Question: I'm using adorner to display a watermark inside my textbox. but when i set FlowDirection of window to RightToLeft, text inside adorner (which is textblock) is inverse!!!
Is that a bug or i should change something?

and here is full code of adorner:
'''
namespace Hezareh.Modules.Accounting
{
using System.Windows;
using System.Windows.Controls;
using System.Windows.Data;
using System.Windows.Documents;
using System.Windows.Media;
internal class WatermarkAdorner : Adorner
{
#region Private Fields
private readonly ContentPresenter contentPresenter;
#endregion
#region Constructor
public WatermarkAdorner(UIElement adornedElement, object watermark) :
base(adornedElement)
{
this.IsHitTestVisible = false;
this.contentPresenter = new ContentPresenter();
this.contentPresenter.Content = watermark;
this.contentPresenter.Opacity = 0.5;
this.contentPresenter.Margin = new Thickness(Control.Margin.Left + Control.Padding.Left, Control.Margin.Top + Control.Padding.Top, 0, 0);
if (this.Control is ItemsControl && !(this.Control is ComboBox))
{
this.contentPresenter.VerticalAlignment = VerticalAlignment.Center;
this.contentPresenter.HorizontalAlignment = HorizontalAlignment.Center;
}
// Hide the control adorner when the adorned element is hidden
Binding binding = new Binding("IsVisible");
binding.Source = adornedElement;
binding.Converter = new BooleanToVisibilityConverter();
this.SetBinding(VisibilityProperty, binding);
}
#endregion
#region Protected Properties
protected override int VisualChildrenCount
{
get { return 1; }
}
#endregion
#region Private Properties
private Control Control
{
get { return (Control)this.AdornedElement; }
}
#endregion
#region Protected Overrides
protected override Visual GetVisualChild(int index)
{
return this.contentPresenter;
}
protected override Size MeasureOverride(Size constraint)
{
// Here's the secret to getting the adorner to cover the whole control
this.contentPresenter.Measure(Control.RenderSize);
return Control.RenderSize;
}
protected override Size ArrangeOverride(Size finalSize)
{
this.contentPresenter.Arrange(new Rect(finalSize));
return finalSize;
}
#endregion
}
}
'''
and i use it:
'''
<toolkit:AutoCompleteBox Margin="5" Text="" Name="searchCategoriesTextBox">
<i:Interaction.Triggers>
<i:EventTrigger EventName="TextChanged">
<i:InvokeCommandAction Command="{Binding SearchCommand}" />
</i:EventTrigger>
</i:Interaction.Triggers>
<local:WatermarkService.Watermark>
<TextBlock TextAlignment="Left" Text="jstjw" FontFamily="Tahoma" Margin="3, -3, 3, 0" />
</local:WatermarkService.Watermark>
</toolkit:AutoCompleteBox>
'''
thanks in advance
:)
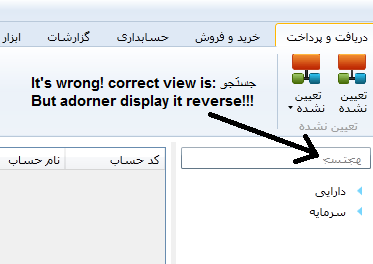
Answer: Well, finally i found another solution to solve this. i used RenderTransofrm to mirror control inside adorner like this:
'''
<local:WatermarkService.Watermark>
<TextBlock Name="watermarkTextBox"
Text="{x:Static resources:Resources.SearchCodingTreeView}"
RenderTransformOrigin="0.5,0.5" TextAlignment="Right">
<TextBlock.RenderTransform>
<ScaleTransform ScaleX="-1" />
</TextBlock.RenderTransform>
</TextBlock>
</local:WatermarkService.Watermark>
'''
'RenderTransformOrigin="0.5,0.5"' put pivot in center of control and 'ScaleX="-1"' flip it horizontally.